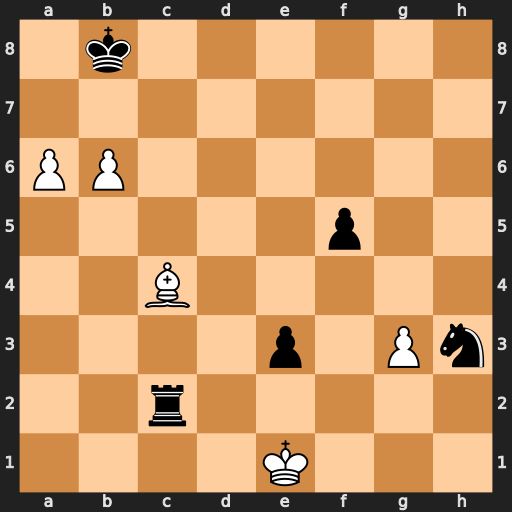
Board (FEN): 1k6/8/PP6/5p2/2B5/4p1Pn/2r5/4K3
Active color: w
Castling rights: -
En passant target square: -
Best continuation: a7+ Kb7 Bd5+ Kxb6 a8=Q